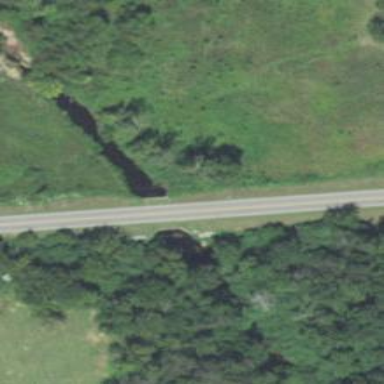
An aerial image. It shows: Culvert tunnel.